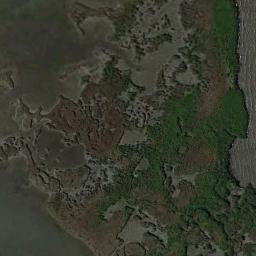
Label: wetland